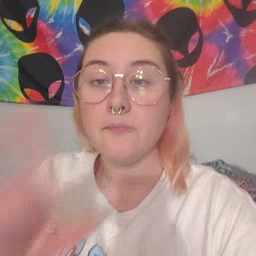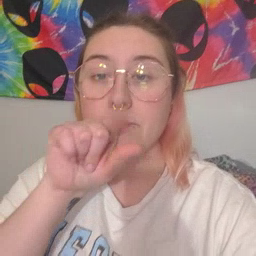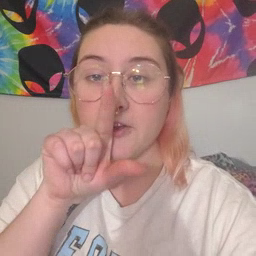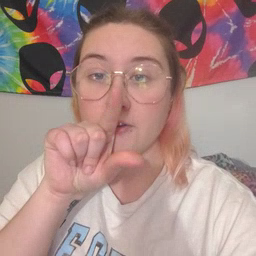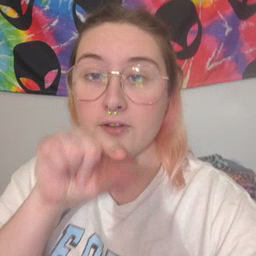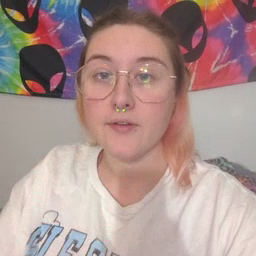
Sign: bird